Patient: sex F, age 31
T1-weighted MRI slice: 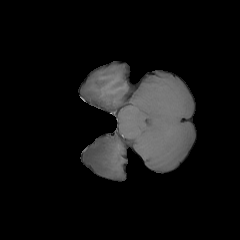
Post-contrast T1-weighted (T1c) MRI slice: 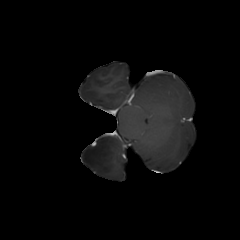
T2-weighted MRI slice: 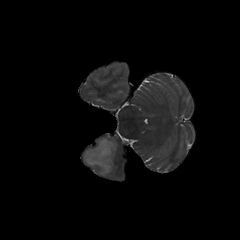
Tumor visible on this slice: yes
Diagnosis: Astrocytoma, IDH-mutant
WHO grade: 2